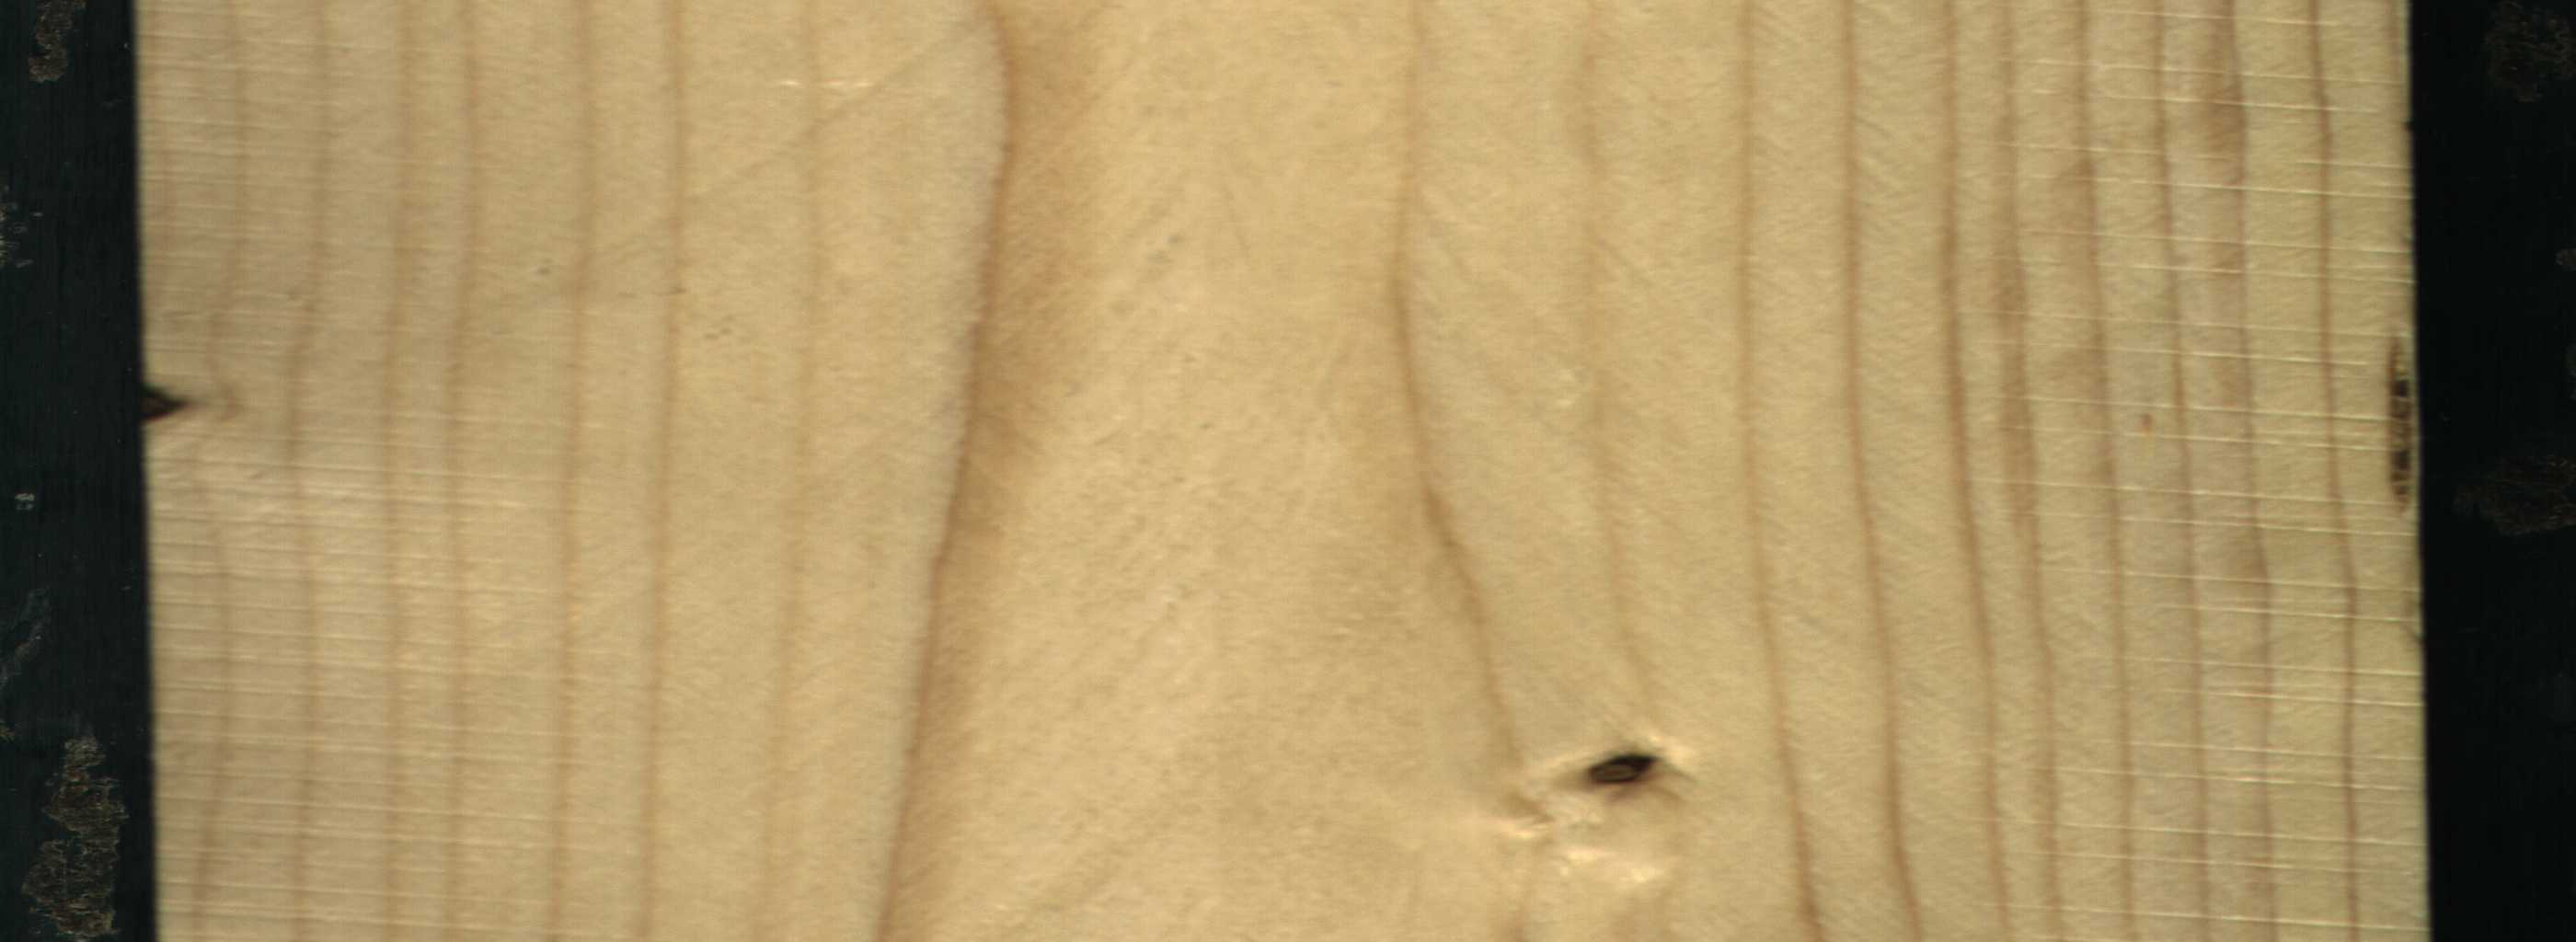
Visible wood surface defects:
resin
Knot_missing
Dead_Knot